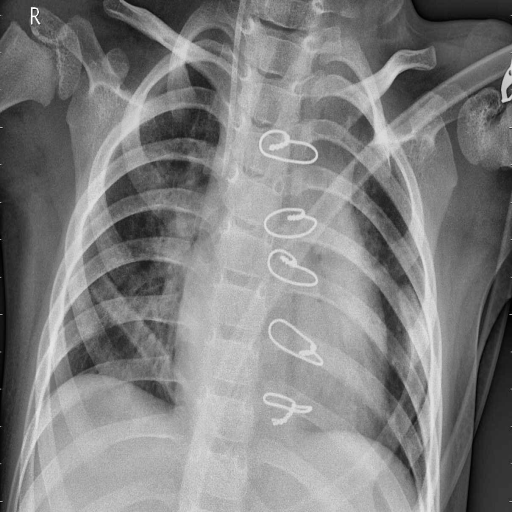
Finding: PNEUMONIA